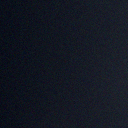
Screen state: off